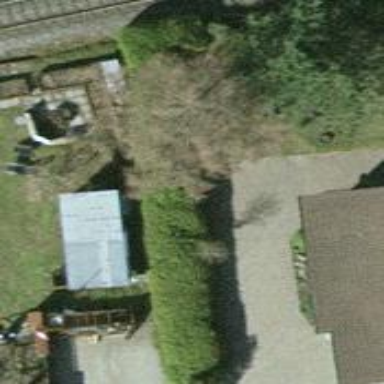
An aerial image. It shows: Driveway made of paving stones.